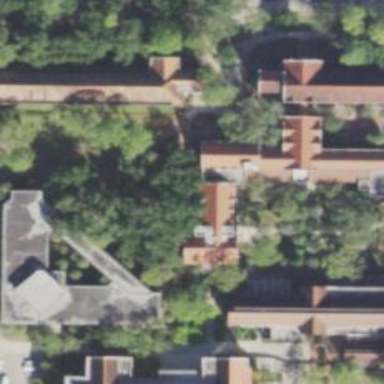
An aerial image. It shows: Courtyard in square.